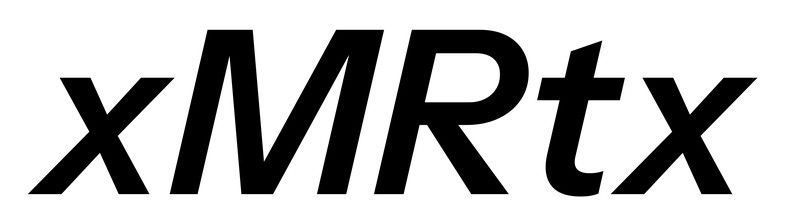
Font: InstrumentSans-Italic_SemiBold_Italic